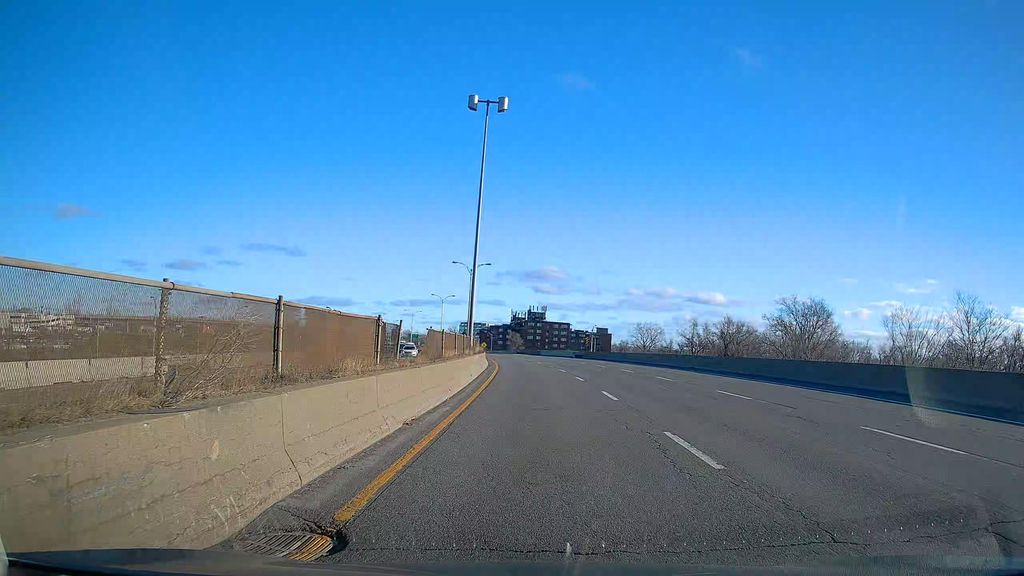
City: montreal